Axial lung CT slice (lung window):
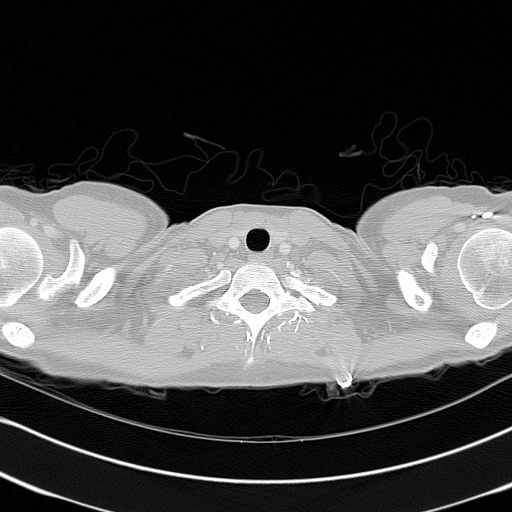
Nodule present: no